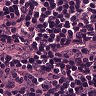
Metastatic tissue present: no